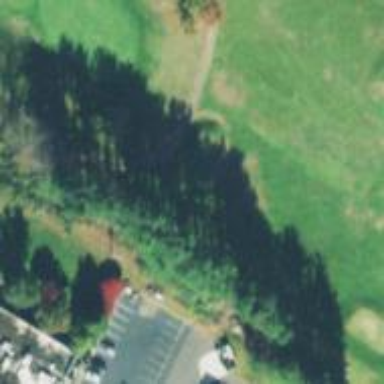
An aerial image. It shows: Golf cartpath that is also road path.